Question:
'''
$criteria = new CDbCriteria;
$criteria->select = array('description', 'id','rate','item_unit_id');
$criteria->with=array("item_unit","color");
$criteria->together = true;
$criteria->addSearchCondition("description", $_GET['query']);
$criteria->limit = $this->limit;
$items = Item::model()->findAll($criteria);
$suggestions = array();
$x=0;
foreach ($items as $c) {
$suggestions[$x]['value'] = $c->description;
$suggestions[$x]['id'] = $c->id;
$suggestions[$x]['rate'] = $c->rate;
$suggestions[$x]['unit'] = $c->item_unit->name;
$x++;
}
'''
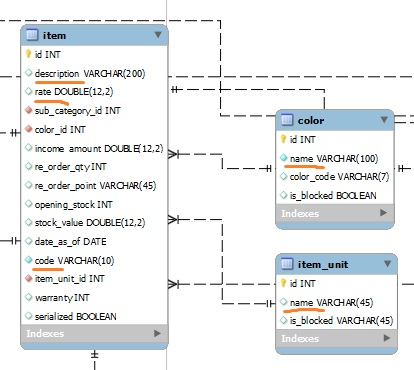
Answer: Well, if you would've read the documentation you would know, but because you didn't, you don't :)
However, this might help you:
'''
$criteria->select = 't.id, t.description, t.rate, t.code, color.name, item_unit.name';
$criteria->with = array(
"item_unit" => array(
'together' => true,
'joinType' => 'INNER JOIN'
),
"color" => array(
'together' => true,
'joinType' => 'INNER JOIN',
)
);
$criteria->addSearchCondition("t.description", $_GET['query']);
$criteria->limit = $this->limit;
$items = Item::model()->findAll($criteria);
'''